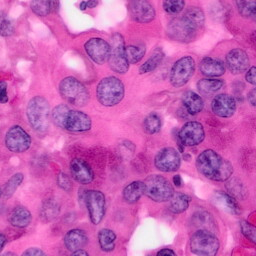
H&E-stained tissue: Pancreatic